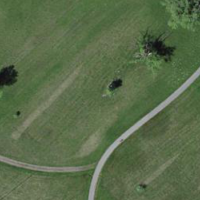
EUNIS habitat code: 16
Species observed at this site:
Crepis paludosa
Juncus tenuis
Galium palustre
Iris sibirica
Juncus inflexus
Juncus compressus